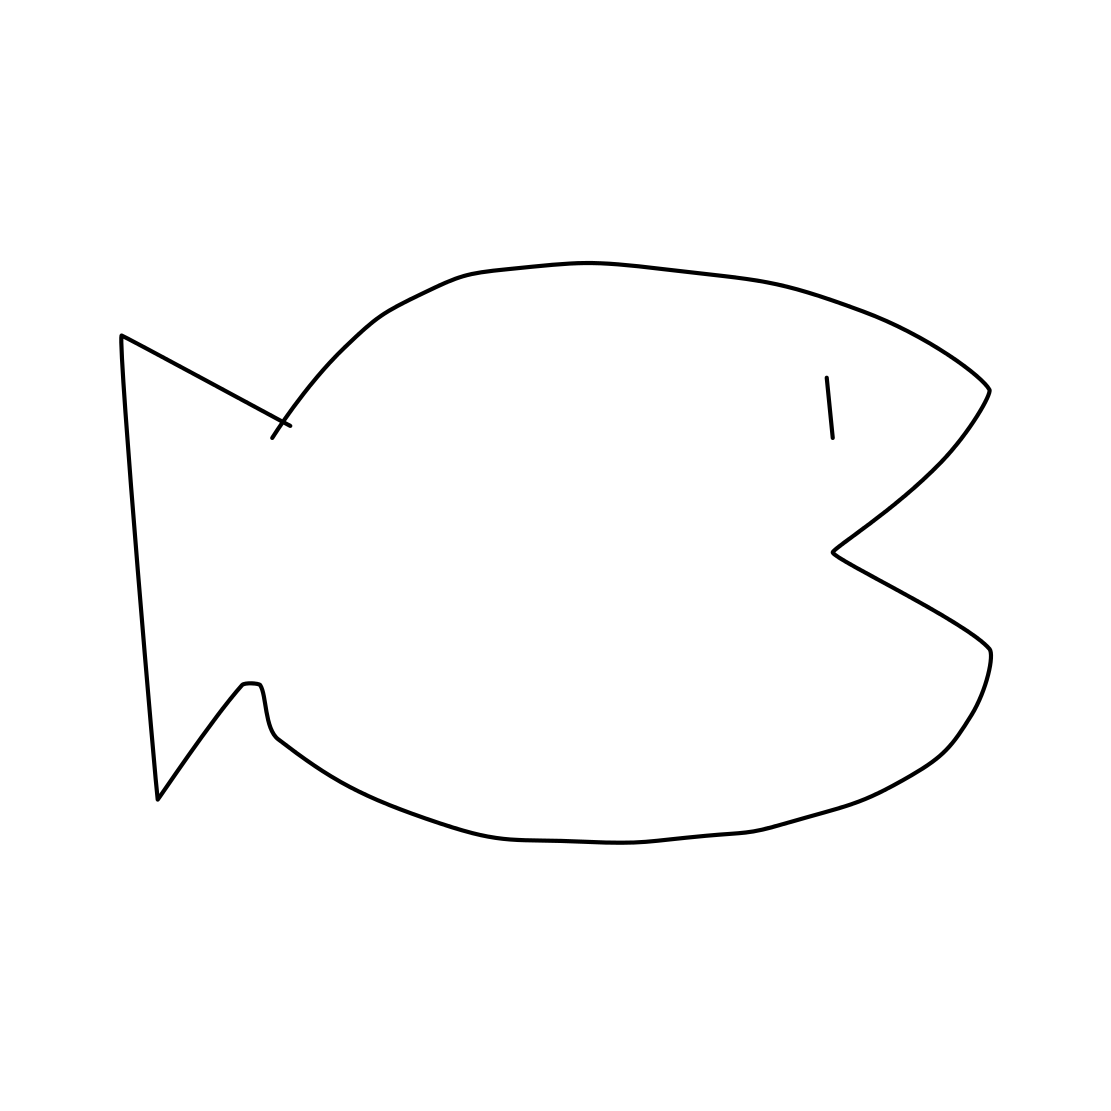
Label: fish